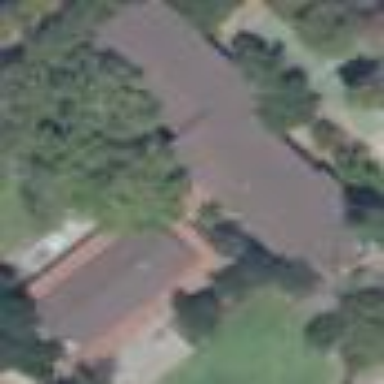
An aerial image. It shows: Dormitory building.